Question: I was coding some homework (101 level). When I tried to compile the code, I got some virus alert from bit defender:
'''
#include <stdio.h>
int main ( void ) {
int numbers [10];
int i, temp;
for (i = 1; i <= 10; ++i)
numbers[i] = 0;
printf("Enter up to 10 integers. input '-1' to finish
");
for (i = 0; i < 10; i++) {
scanf("%d", &temp);
if (temp == -1) {
break;
} else {
numbers [i] = temp - 1;
}
}
for (i = 1; i <= 10; ++i)
printf("the numbers are: %d
", numbers[i]);
return 0;
}
'''

I believe the problem is with this piece of code:
'''
for (i = 1; i <= 10; ++i)
numbers[i] = 0;
'''
Why the trojan virus alert? what did I do?
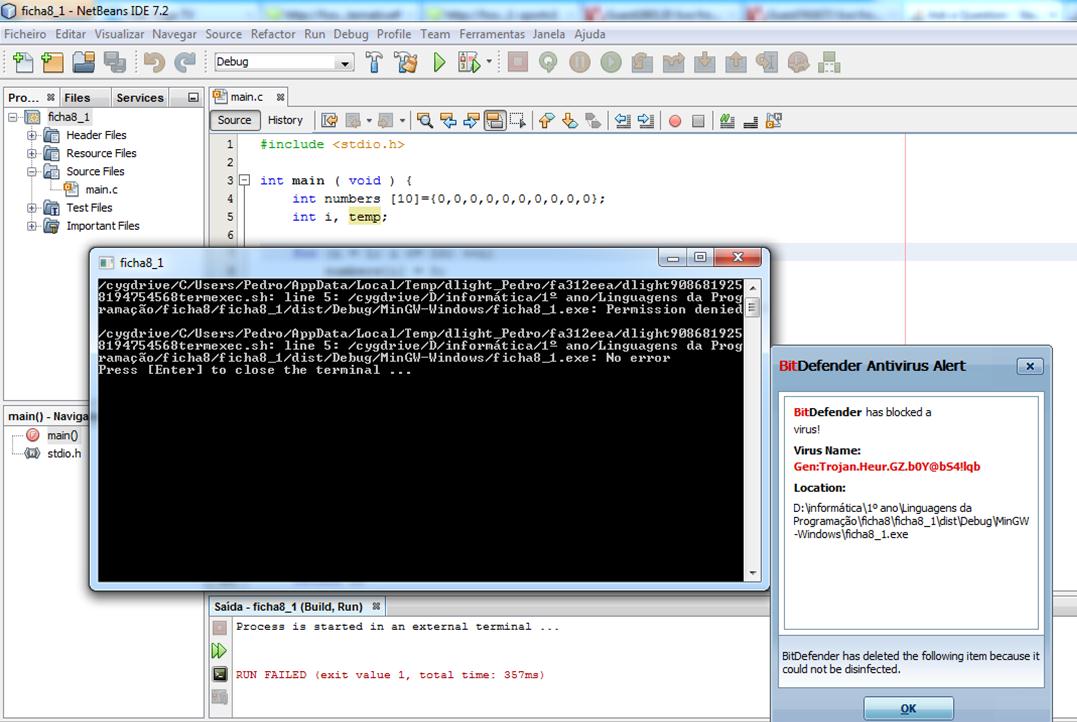
Answer: Don't pay attention some antivirus programs recognize the compiled items as virus, it does the same avast with visual studio, just add exception to your antivirus list.
But your code has some problems indeed.
- 'for (i = 1; i <= 10; ++i)'- 'numbers [i] = temp - 1'
a
'''
/*For the array initialization.*/
int numbers[10] = { 0, 0, 0, 0, 0, 0, 0, 0, 0, 0 };
'''
---
'''
/*For inputing the values.*/
for ( i = 0; i < 10; i++ ){
scanf( "%d", &temp );
if( temp == -1 ){
numbers[ i ] = -1;
break;
else{
numbers[ i ] = temp;
}
}
'''
---
'''
/*For the printing. */
for( i = 0; i < 10 ; i++ ){
if( numbers[ i ] == -1 ){
break;
}
printf( "numbers[%d] is %d", i, numbers[ i ] );
}
'''